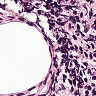
Metastatic tissue present: no